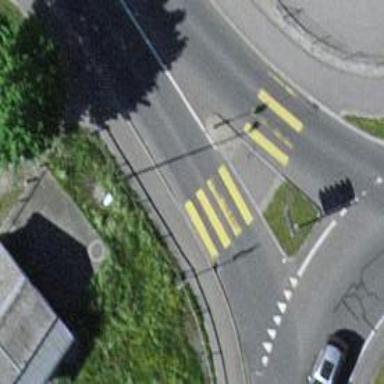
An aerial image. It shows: Uncontrolled zebra crossing with central island.